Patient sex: M
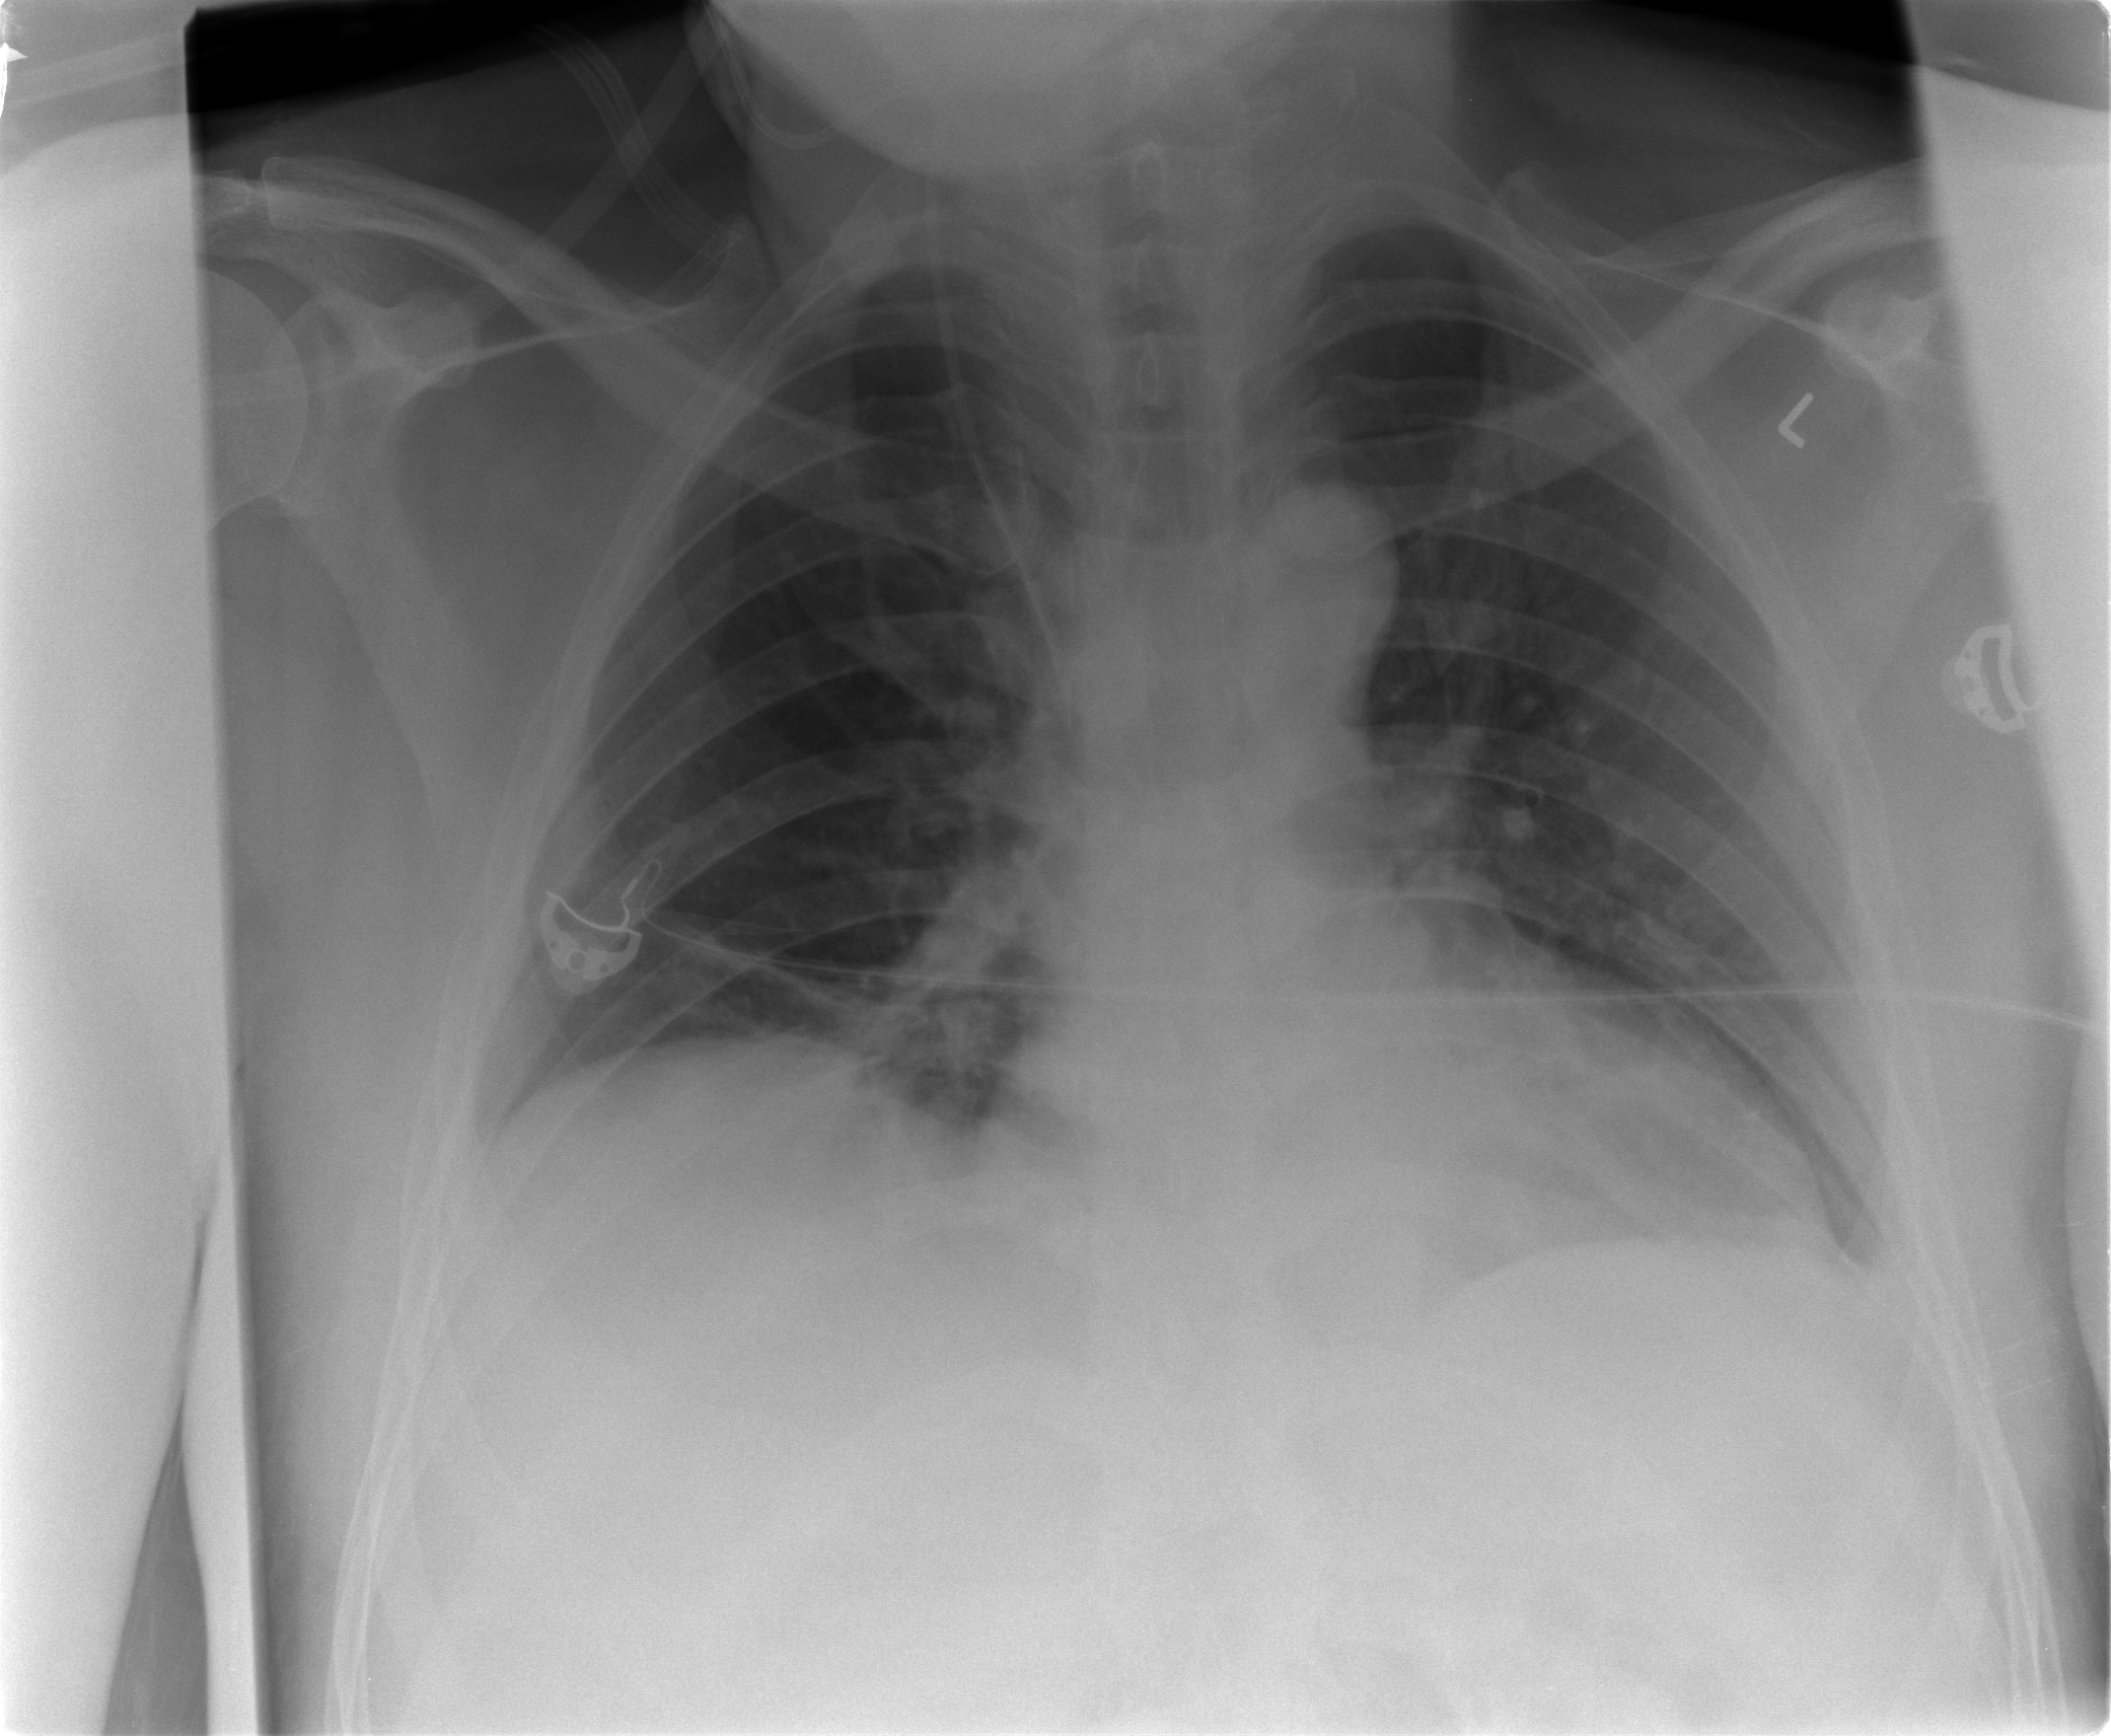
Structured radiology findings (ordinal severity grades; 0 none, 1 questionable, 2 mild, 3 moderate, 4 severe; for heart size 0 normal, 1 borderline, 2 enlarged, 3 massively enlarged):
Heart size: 0
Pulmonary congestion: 0
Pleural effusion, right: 0
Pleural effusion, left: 0
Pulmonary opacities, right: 0
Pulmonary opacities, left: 0
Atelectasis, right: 2
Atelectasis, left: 2